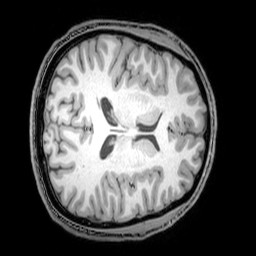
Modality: T1w
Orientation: axial
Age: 25
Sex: male
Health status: healthy
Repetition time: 0.081 s
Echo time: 0.037 s